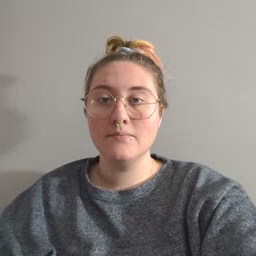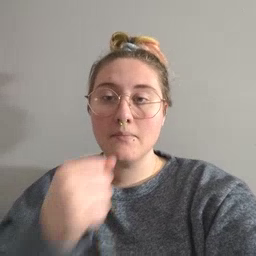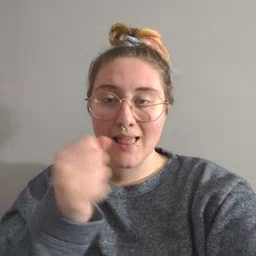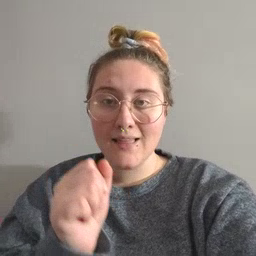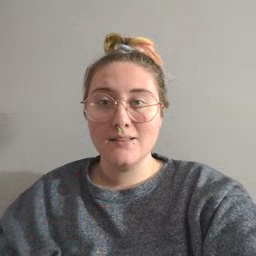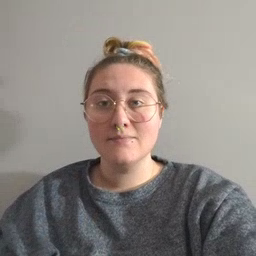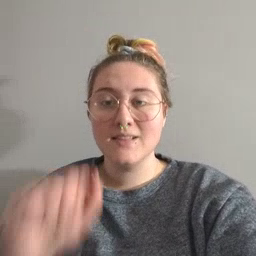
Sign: make